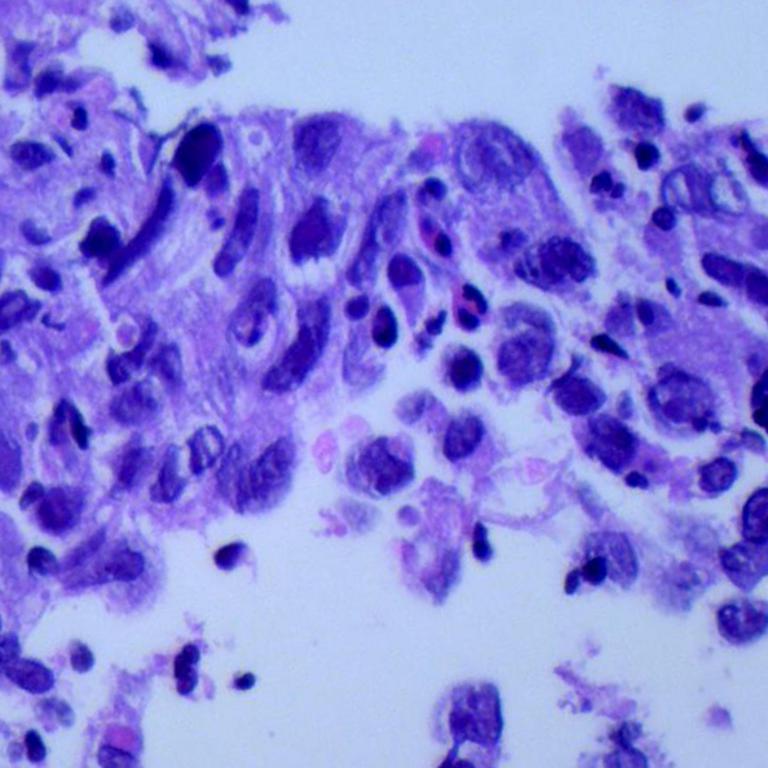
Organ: lung
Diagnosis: adenocarcinomas